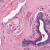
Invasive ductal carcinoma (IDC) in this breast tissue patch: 0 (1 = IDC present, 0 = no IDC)